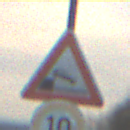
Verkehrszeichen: Ufer
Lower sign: Geschwindigkeit10
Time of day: SunriseSunset
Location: Outdoor (RoadRail)
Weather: PartlyCloudy
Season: NotSpecified
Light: Natural